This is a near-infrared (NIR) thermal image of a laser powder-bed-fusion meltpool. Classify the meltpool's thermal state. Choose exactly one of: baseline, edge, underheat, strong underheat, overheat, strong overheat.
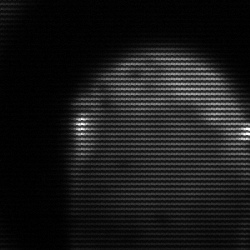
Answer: edge